Interaction volume radius: 5 \u00c5
Interaction volume height: 20 \u00c5
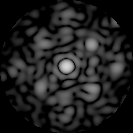
Disorder parameter: 0.5393